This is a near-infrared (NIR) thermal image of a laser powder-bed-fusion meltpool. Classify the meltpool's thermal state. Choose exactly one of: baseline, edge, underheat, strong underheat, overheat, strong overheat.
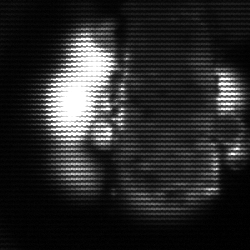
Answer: strong underheat